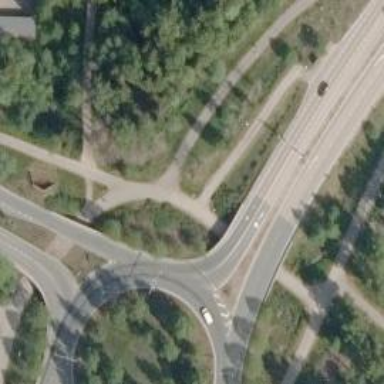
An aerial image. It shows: Asphalt cycleway.